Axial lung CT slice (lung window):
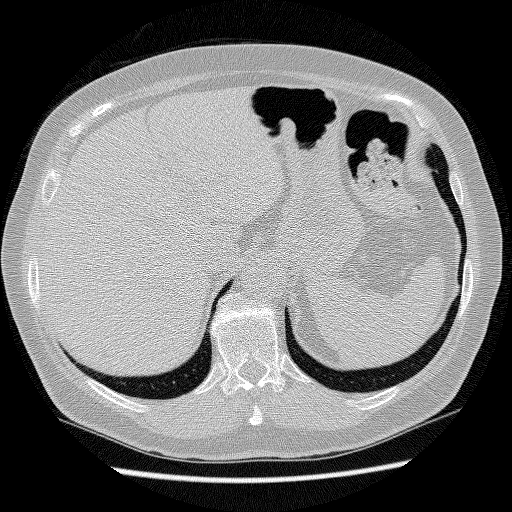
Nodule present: no